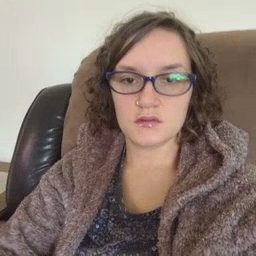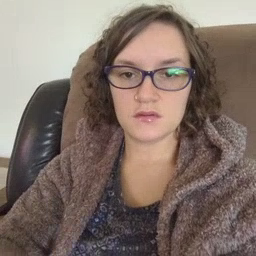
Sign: many